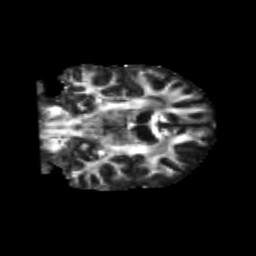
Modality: FA
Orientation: coronal
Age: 26
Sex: male
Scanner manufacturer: siemens
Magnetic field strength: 3 T
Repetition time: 1.8 s
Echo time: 0.07 s